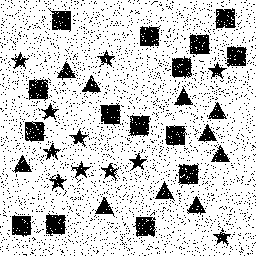
Squares: 15
Triangles: 10
Stars: 11
Total shapes: 36